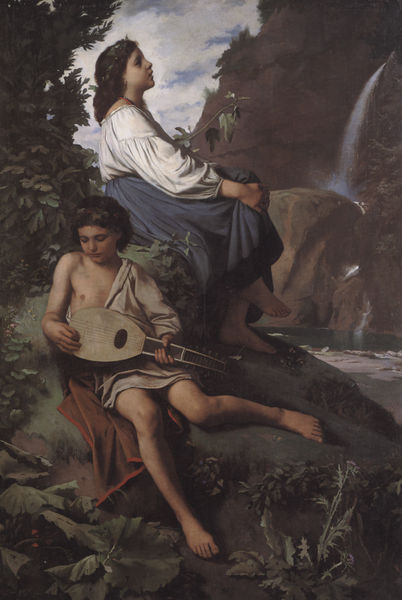
Titel: Ricordo di Tivoli
Künstler: Anselm Feuerbach
Standort: Berlin
Institution: Alte Nationalgalerie
Schlagwörter: baum, berg, blau, blätter, felsen, fuß, gemälde, gewitter, hand, himmel, laub, nackt, schatten, umhang, wasser, weiß, wolken, fluss, grün, landschaft, mädchen, see, sitzen, teich, ufer, abend, braun, brust, frau, kleid, licht, schwarz, gras, rot, tuch, wolke, rock, bluse, instrument, ast, bach, natur, spiegelung, busch, haare, stoff, gesang, gitarre, musik, pflanze, pflanzen, traurig, wald, wasserfall, kinder, garten, beine, landschft, löwenzahn, bein, gischt, ruhe, zwei, fels, gebirge, dunst, schlucht, idylle, böschung, romantik, schaum, ölgemälde, spielen, draussen, musikinstrument, musizieren, deutsch, junge, reflexion, geschwister, barfuss, knabe, durchblick, gewitterwolken, idyll, idyllisch, kranz, mythologie, jüngling, singen, märchen, feuerbach, laute, mandoline, saiten, spaziergänger, kraut, lyra, schwind, leier, deutschrömer, hören, lauschen, brün, outdoor, anselm feuerbach, träumt, idealisiernd, wasd, 17. jahrhundert, bergidylle, melancholigsch, musitieren